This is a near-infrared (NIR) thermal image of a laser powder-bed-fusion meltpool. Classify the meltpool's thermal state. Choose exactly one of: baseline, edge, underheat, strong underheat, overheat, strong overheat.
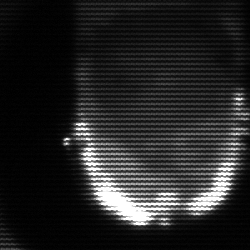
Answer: baseline